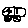
Label: car